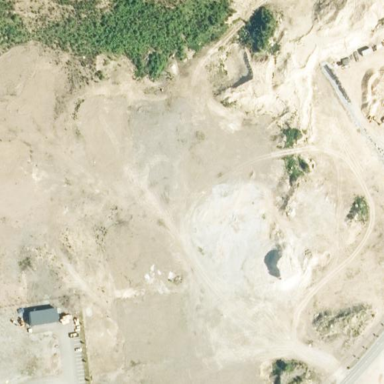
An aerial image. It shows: Quarry area.